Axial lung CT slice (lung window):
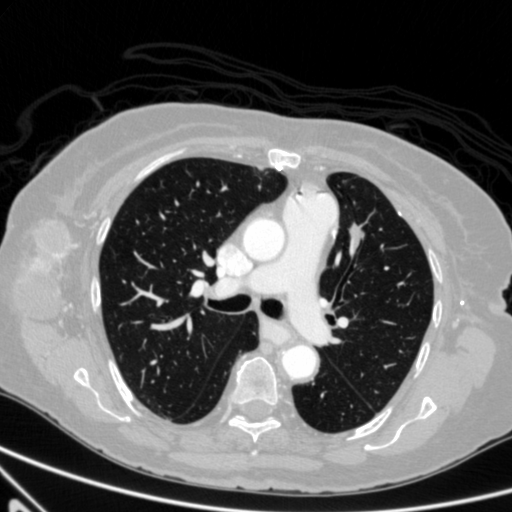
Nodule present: yes
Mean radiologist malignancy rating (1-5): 4